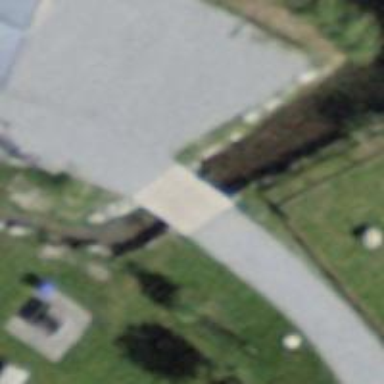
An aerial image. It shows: Footway on bridge.